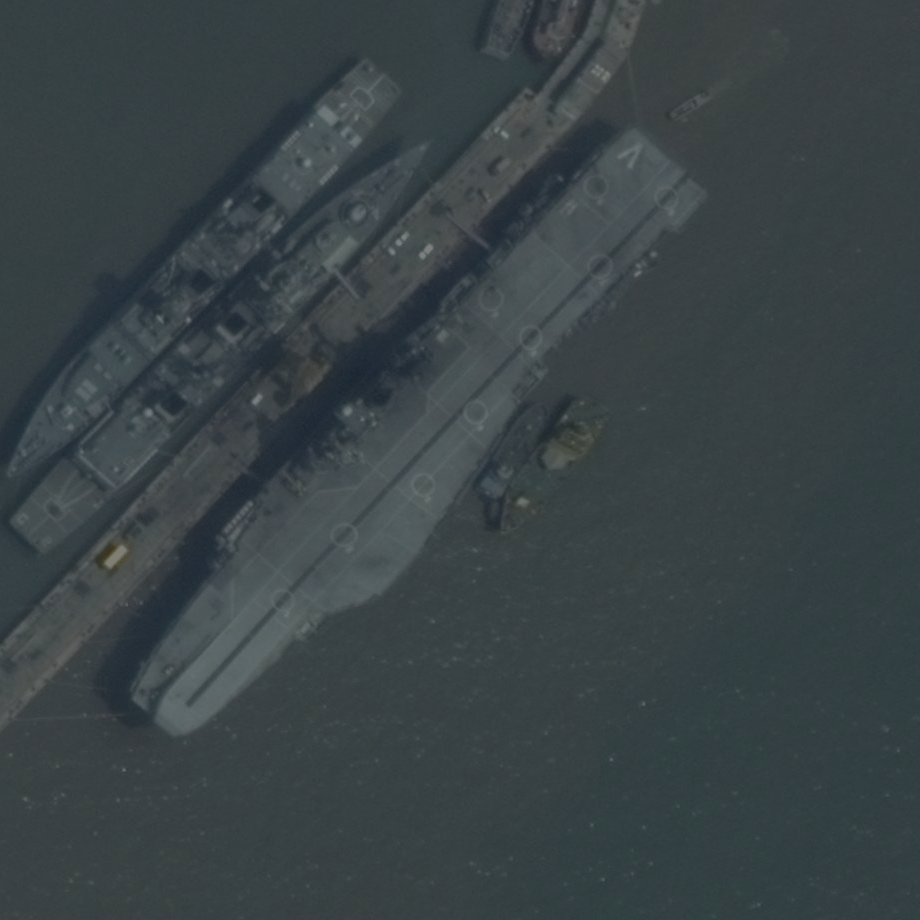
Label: aircraft_carrier